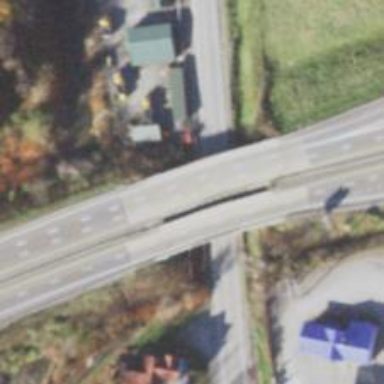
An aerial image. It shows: Motorway bridge with asphalt surface.